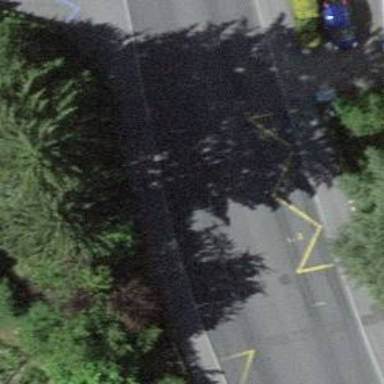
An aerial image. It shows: Trolleybus stop position for public transport.